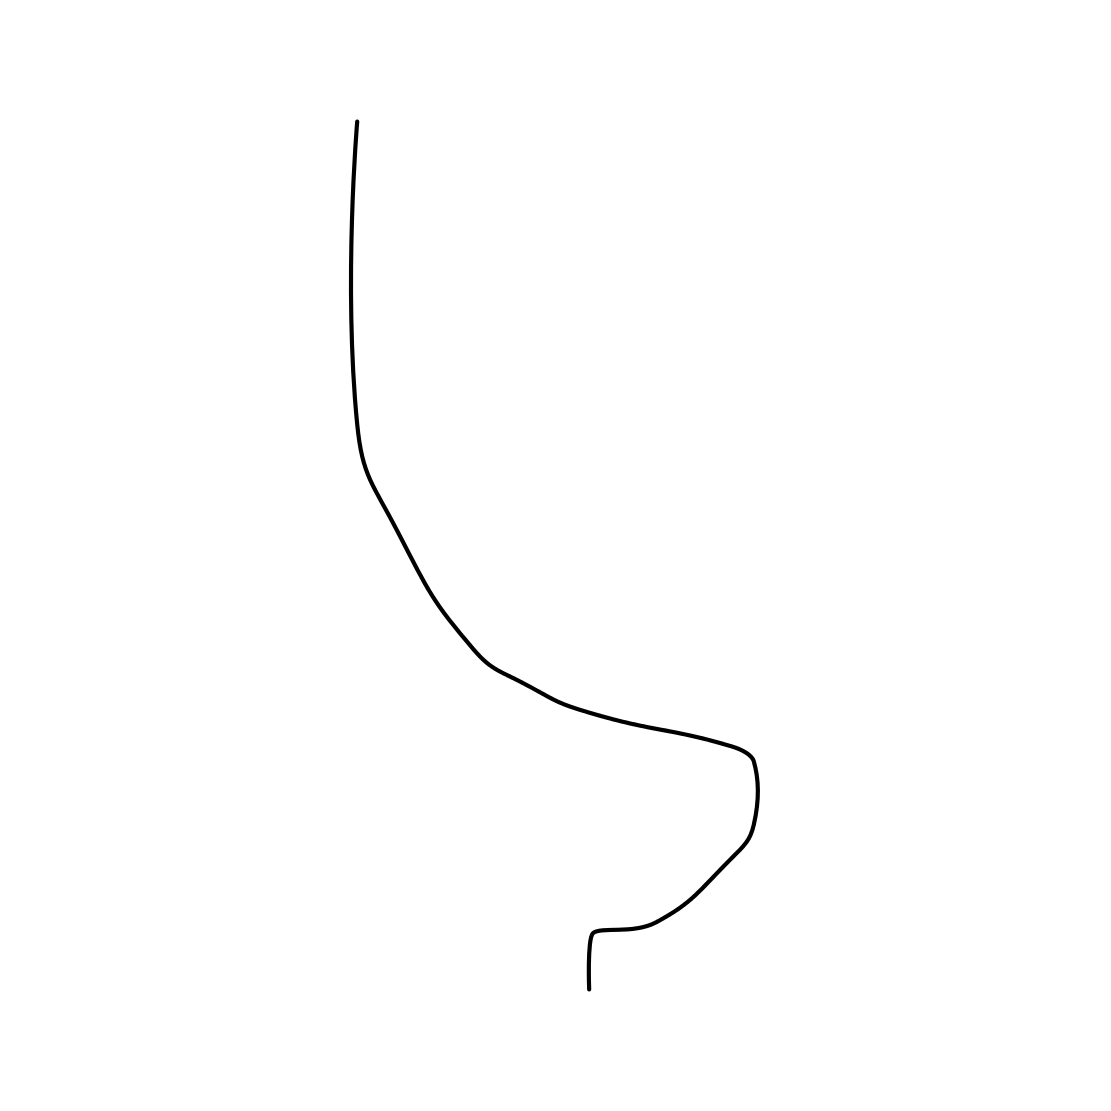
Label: nose